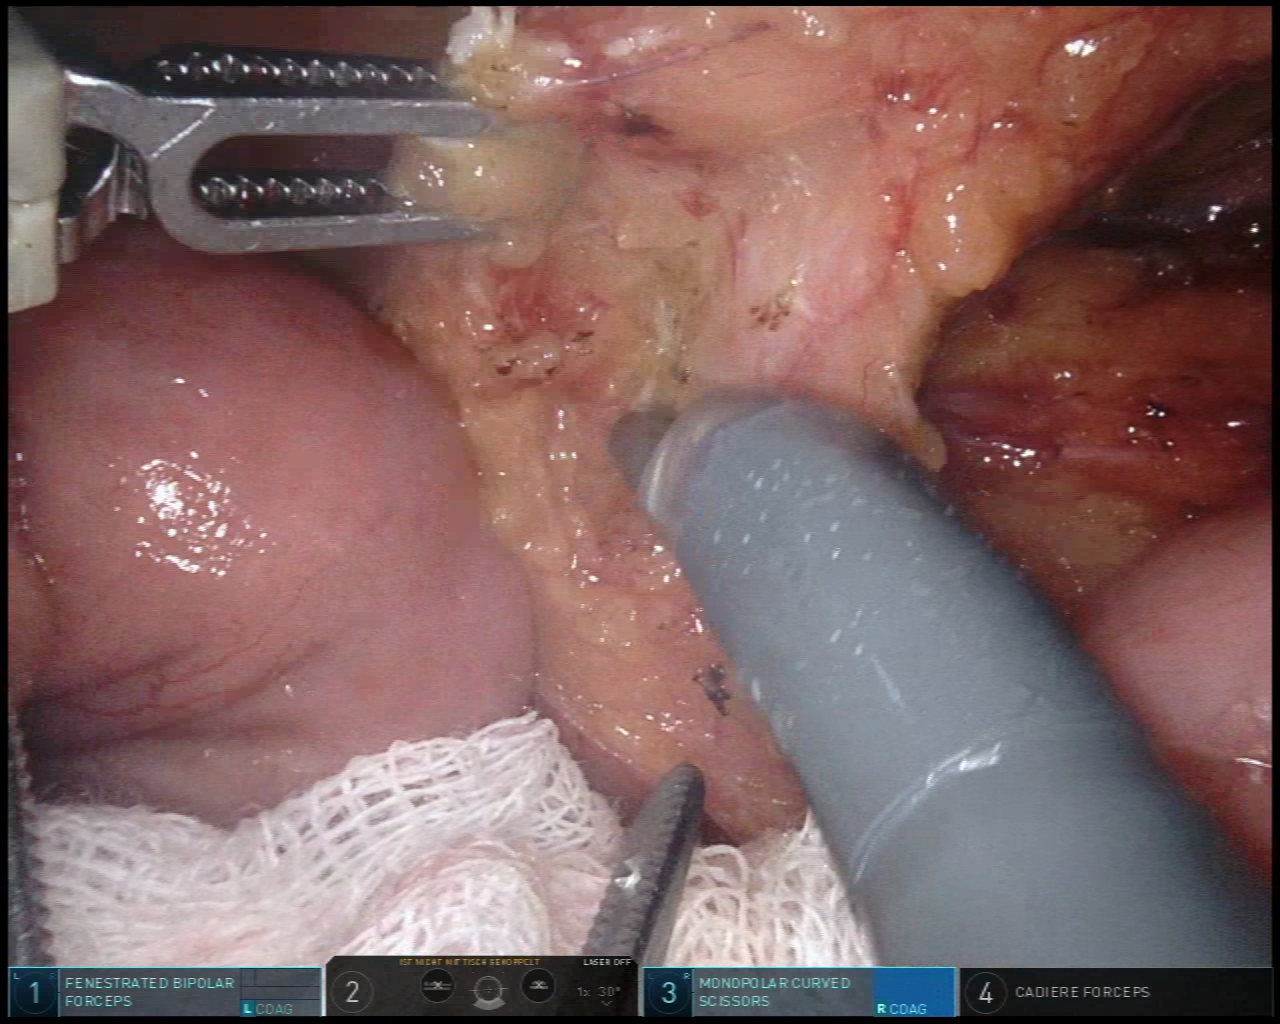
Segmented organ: small_intestine
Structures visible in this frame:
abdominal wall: no
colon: no
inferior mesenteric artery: no
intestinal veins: no
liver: no
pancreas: no
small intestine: yes
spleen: no
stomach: no
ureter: yes
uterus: no
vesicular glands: no